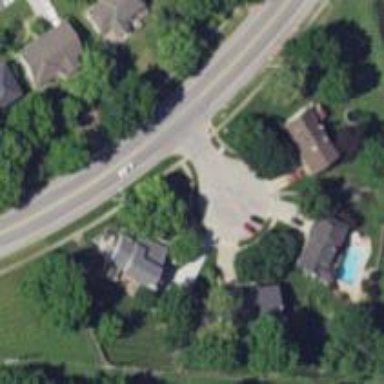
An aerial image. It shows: Unmarked crossing on the road.